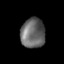
Tissue: skin
Cell type: Epithelial cells
Senescence score: 0.2772
Nuclear area (px): 716
Mean DAPI intensity: 102.534